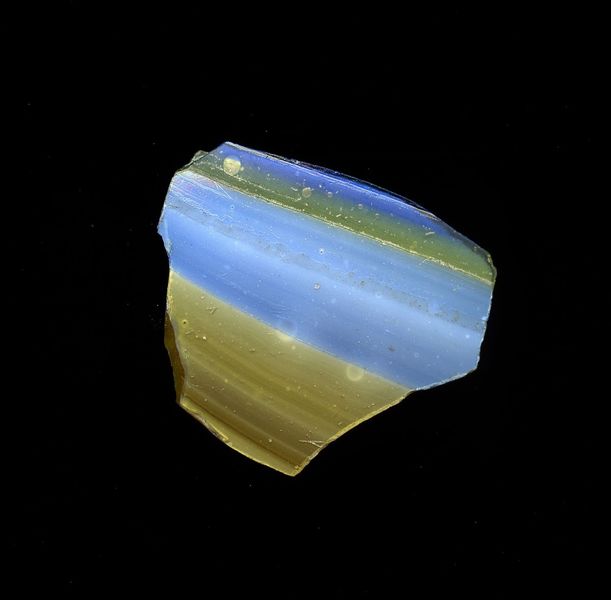
Titel: Fragment eines Gefäßes
Standort: Hamburg
Institution: Museum für Kunst und Gewerbe Hamburg
Schlagwörter: glas, antike, geschnitten, kaiserzeit, gepresst, aufbewahrung, schankgeschirr, gefäß, behälter, frühe kaiserzeit, prinzipat, römische, mittlere, späte